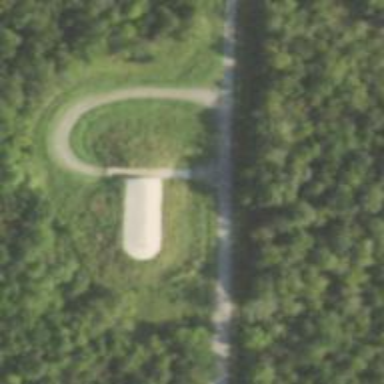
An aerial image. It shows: Military bunker for protection and defense.